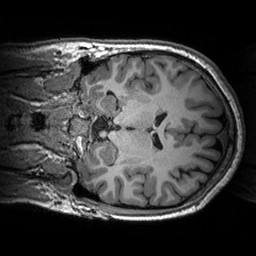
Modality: T1w
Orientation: coronal
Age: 22
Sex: male
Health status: healthy
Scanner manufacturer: siemens
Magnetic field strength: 3 T
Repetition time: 2.53 s
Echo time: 0.00288 s